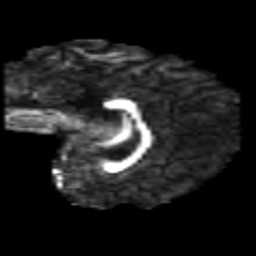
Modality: FA
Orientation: sagittal
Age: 31
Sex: female
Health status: healthy